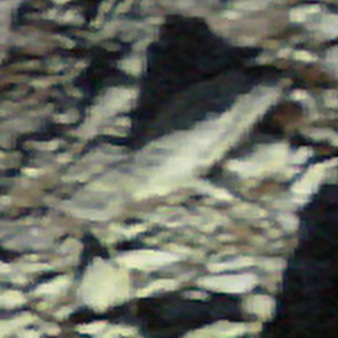
Label: other